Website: ulta-beauty
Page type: delivery-shipping
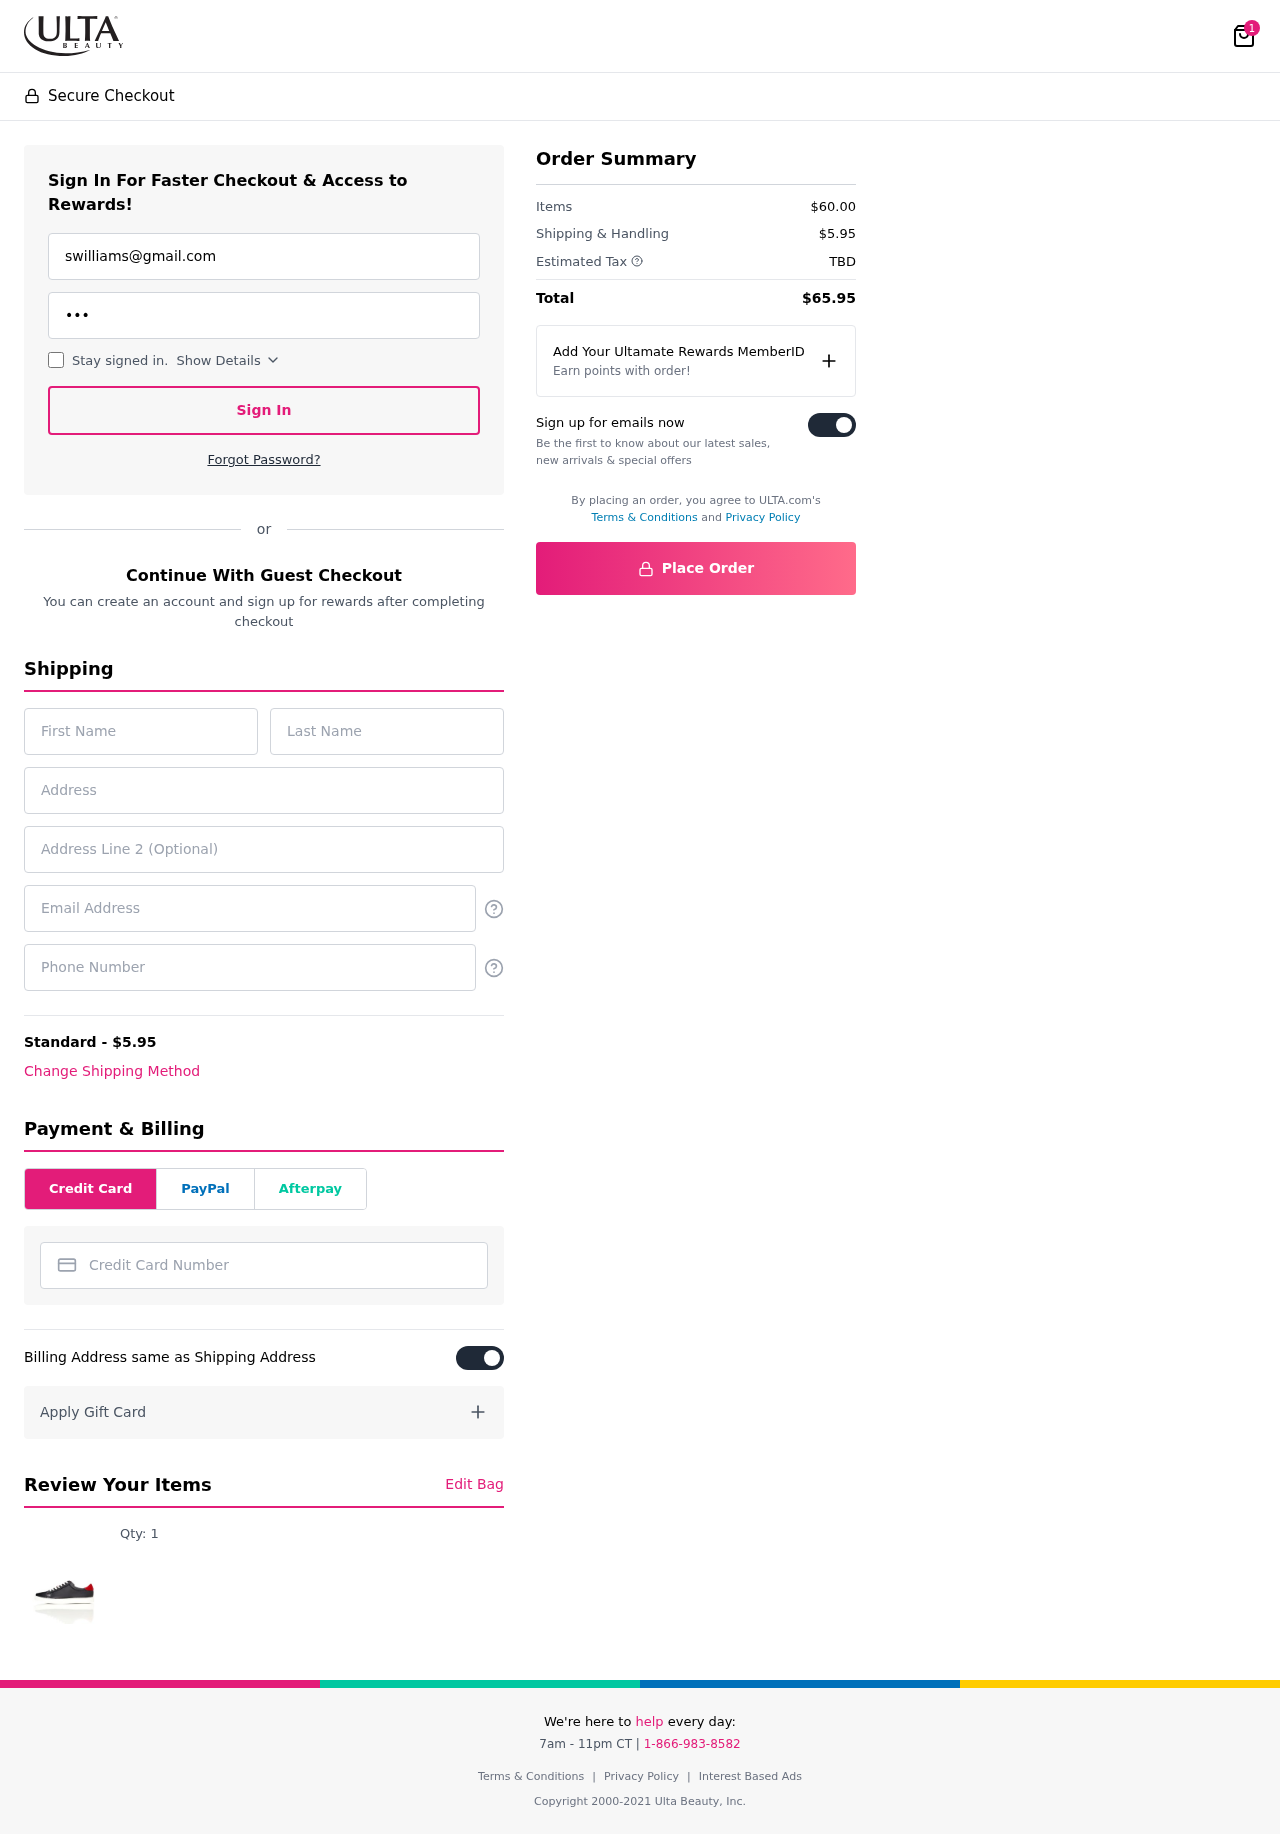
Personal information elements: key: PII_CARD_NUMBER
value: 6541 2958 1890 0580
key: PII_EMAIL
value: swilliams@gmail.com
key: PII_EMAIL2
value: swilliams@gmail.com
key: PII_FIRSTNAME
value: Steven
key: PII_LASTNAME
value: Williams
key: PII_PHONE
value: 7205703354
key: PII_STREET
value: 6090 Abigail Spring
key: PII_STREET2
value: Suite 611
Product elements: key: PRODUCT1_QUANTITY
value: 1
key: PRODUCT1
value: Qty: 1
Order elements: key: ORDER_NUM_ITEMS
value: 1
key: ORDER_SHIPPING_COST
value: $5.95
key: ORDER_SUBTOTAL
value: $60.00
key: ORDER_TAX
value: TBD
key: ORDER_TOTAL
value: $65.95